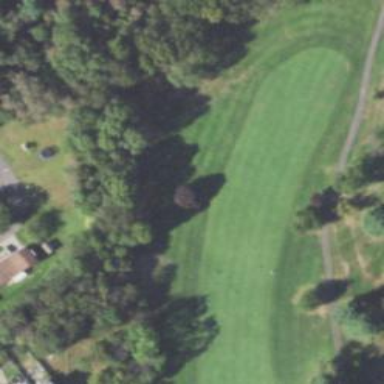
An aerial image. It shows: View of golf hole.